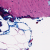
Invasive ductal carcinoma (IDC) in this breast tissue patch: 0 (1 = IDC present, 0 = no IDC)